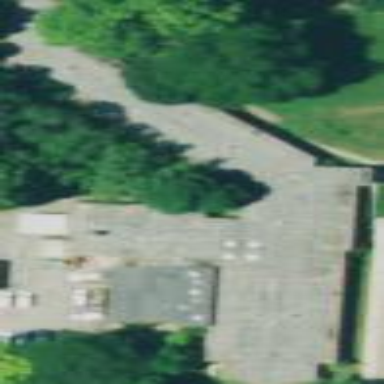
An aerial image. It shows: Community centre building.